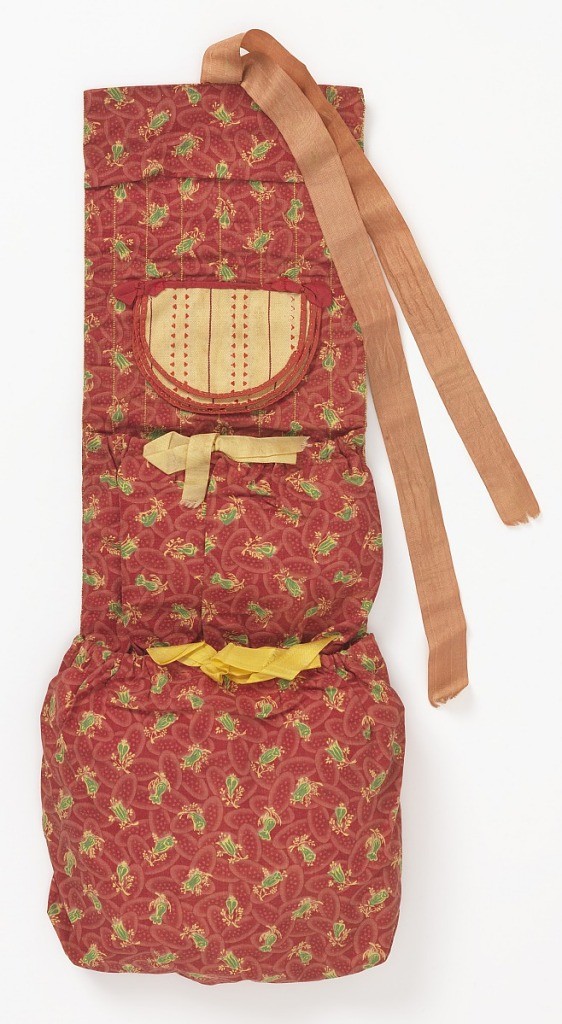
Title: Sewing bag
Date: ca. 1830
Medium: cotton, wool Technique: sewn from roller-printed plain weave
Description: Rectangular reinforced panel with a pouch at one end, a small pocket above it, and a shallow pocket at the other end; three tabs of wool and cotton stripe for pins and needles. Ground pattern of overlapping ovals in shades of deep rose overprinted with close set miniature pattern of bell-shaped flowers in bright green and yellow. Two yellow bows; tied with faded salmon pink silk ribbon.